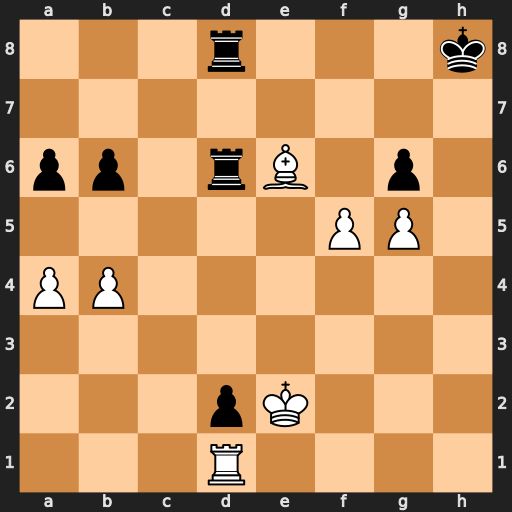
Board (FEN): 3r3k/8/pp1rB1p1/5PP1/PP6/8/3pK3/3R4
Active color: w
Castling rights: -
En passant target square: -
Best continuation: Rh1+ Kg7 f6+ Kf8 Rh8#